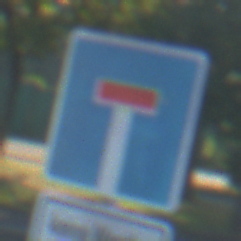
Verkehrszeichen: Sackgasse
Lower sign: HinweisGeaenderteVorfahrtVerkehrsfuehrungVerkehrsregelung3
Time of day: MorningAfternoon
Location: Outdoor (Urban)
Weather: Clear
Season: NotSpecified
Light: Natural